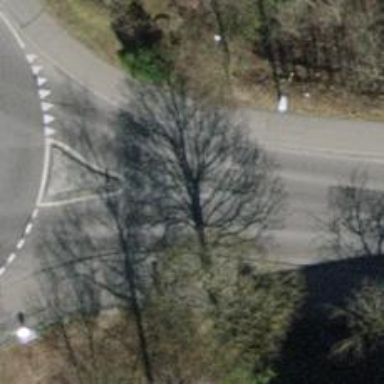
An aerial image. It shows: Marked crossing with pedestrian island.